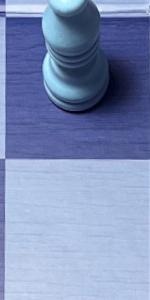
Label: Empty